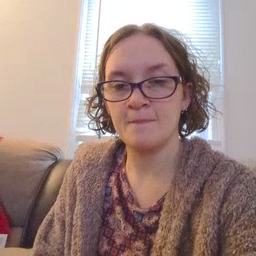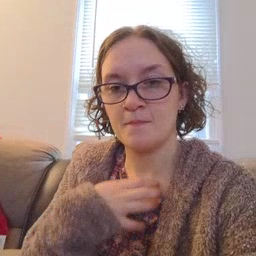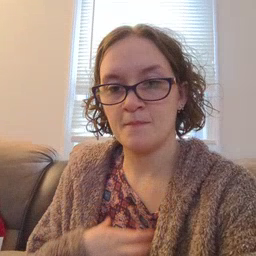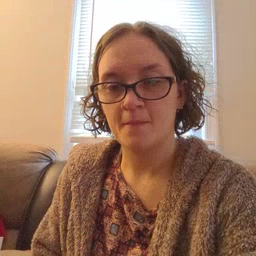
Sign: hungry